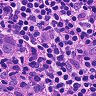
Metastatic tissue present: yes